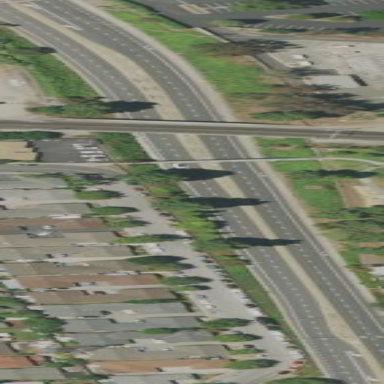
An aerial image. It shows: Median designed for traffic calming.